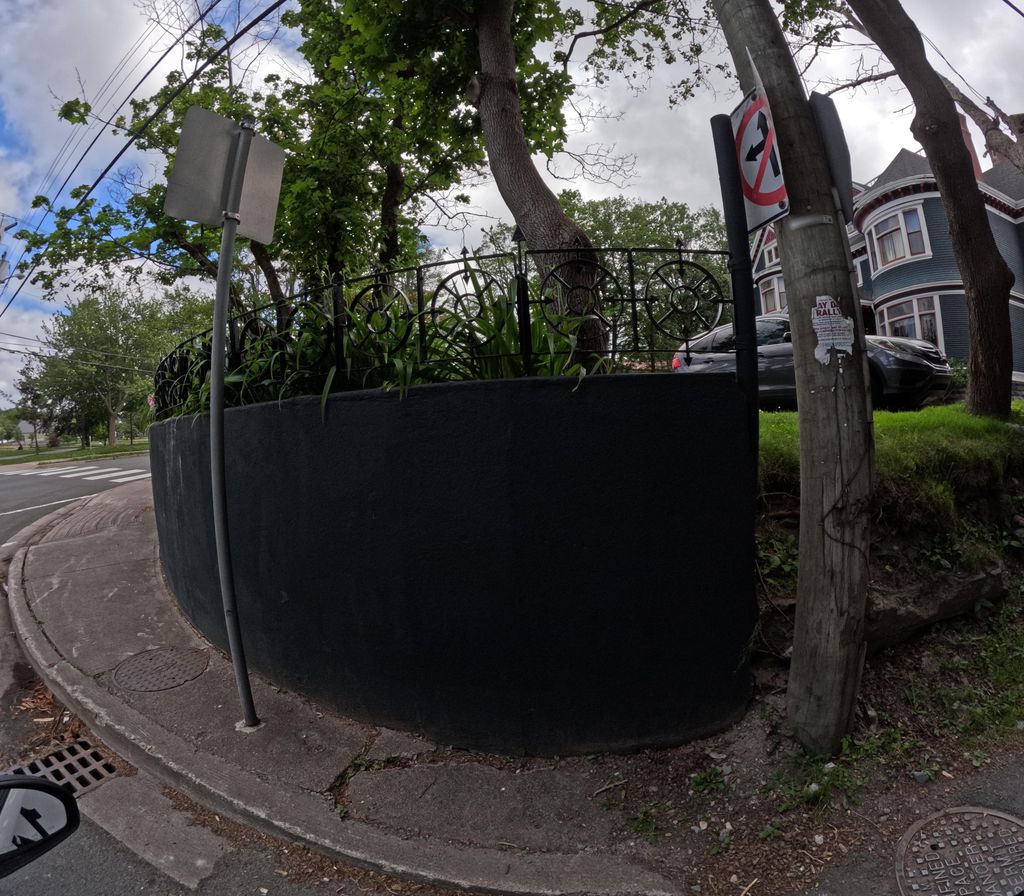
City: st_johns